Question: How do I make the text and icon vertically aligned at navigation bar.
Like the picture I've attached:

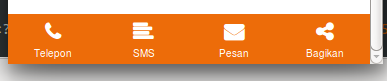
Answer: I finally got the answer... so this is the script for other who may be want to make similar case..
CSS:
'''
<link href="bootstrap/icomoon.css" rel="stylesheet">
<style>
.crozmap-body #crozmap-footer {
background: #ed6c09;
position: fixed;
bottom: 0;
left: 0;
right: 0;
z-index: 1001;
}
.crozmap-body #crozmap-footer ul {
margin-left: -15px;
margin-right: -15px;
list-style: none;
margin: 0;
padding: 0;
}
.crozmap-body #crozmap-footer ul li {
position: relative;
float: left;
width: 25%; //this is for 4 column 25%
min-height: 1px;
padding-left: 0;
padding-right: 0;
cursor: pointer;
height: 50px;
text-align: center;
}
.crozmap-body #crozmap-footer ul li a {
color: #fff;
display: block;
height: 50px;
text-align: center;
padding-top: 8px;
font-size: 13px;
}
.crozmap-body #crozmap-footer ul li a:before {
font-family: "icomoon";
color: #fff;
font-weight: bold;
font-size: 20px;
display: block;
}
.crozmap-body #crozmap-footer ul li a:hover {
background-color: #ed9959;
text-decoration: none;
}
.crozmap-body #crozmap-footer ul li a:hover:before {
background-color: #ed9959;
}
</style>
'''
HTML:
'''
<div id="crozmap-footer">
<ul>
<li><a class="icon-share" data-toggle="modal" data-target="#SharedModal">Share</a>
<li><a class="icon-bubble" data-toggle="modal" data-target="#CommentInfoModal"> Comments </a></li>
<li><a class="icon-file" data-toggle="modal" data-target="#CommentInfoModal">Info</a></li>
<li><a class="icon-location" href="#" >Dir</a></li>
</ul>
</div>
'''